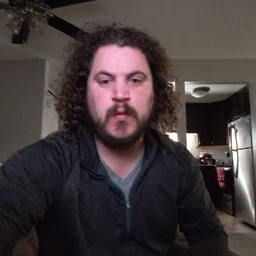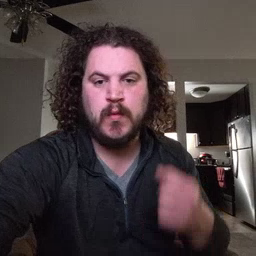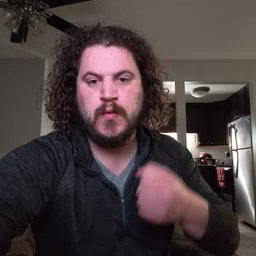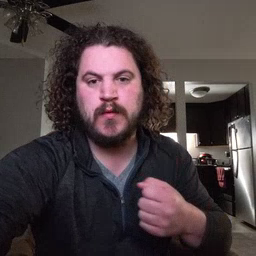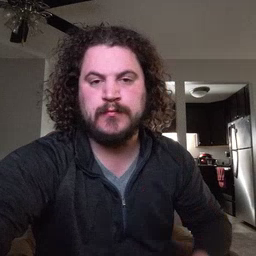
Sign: car